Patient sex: M
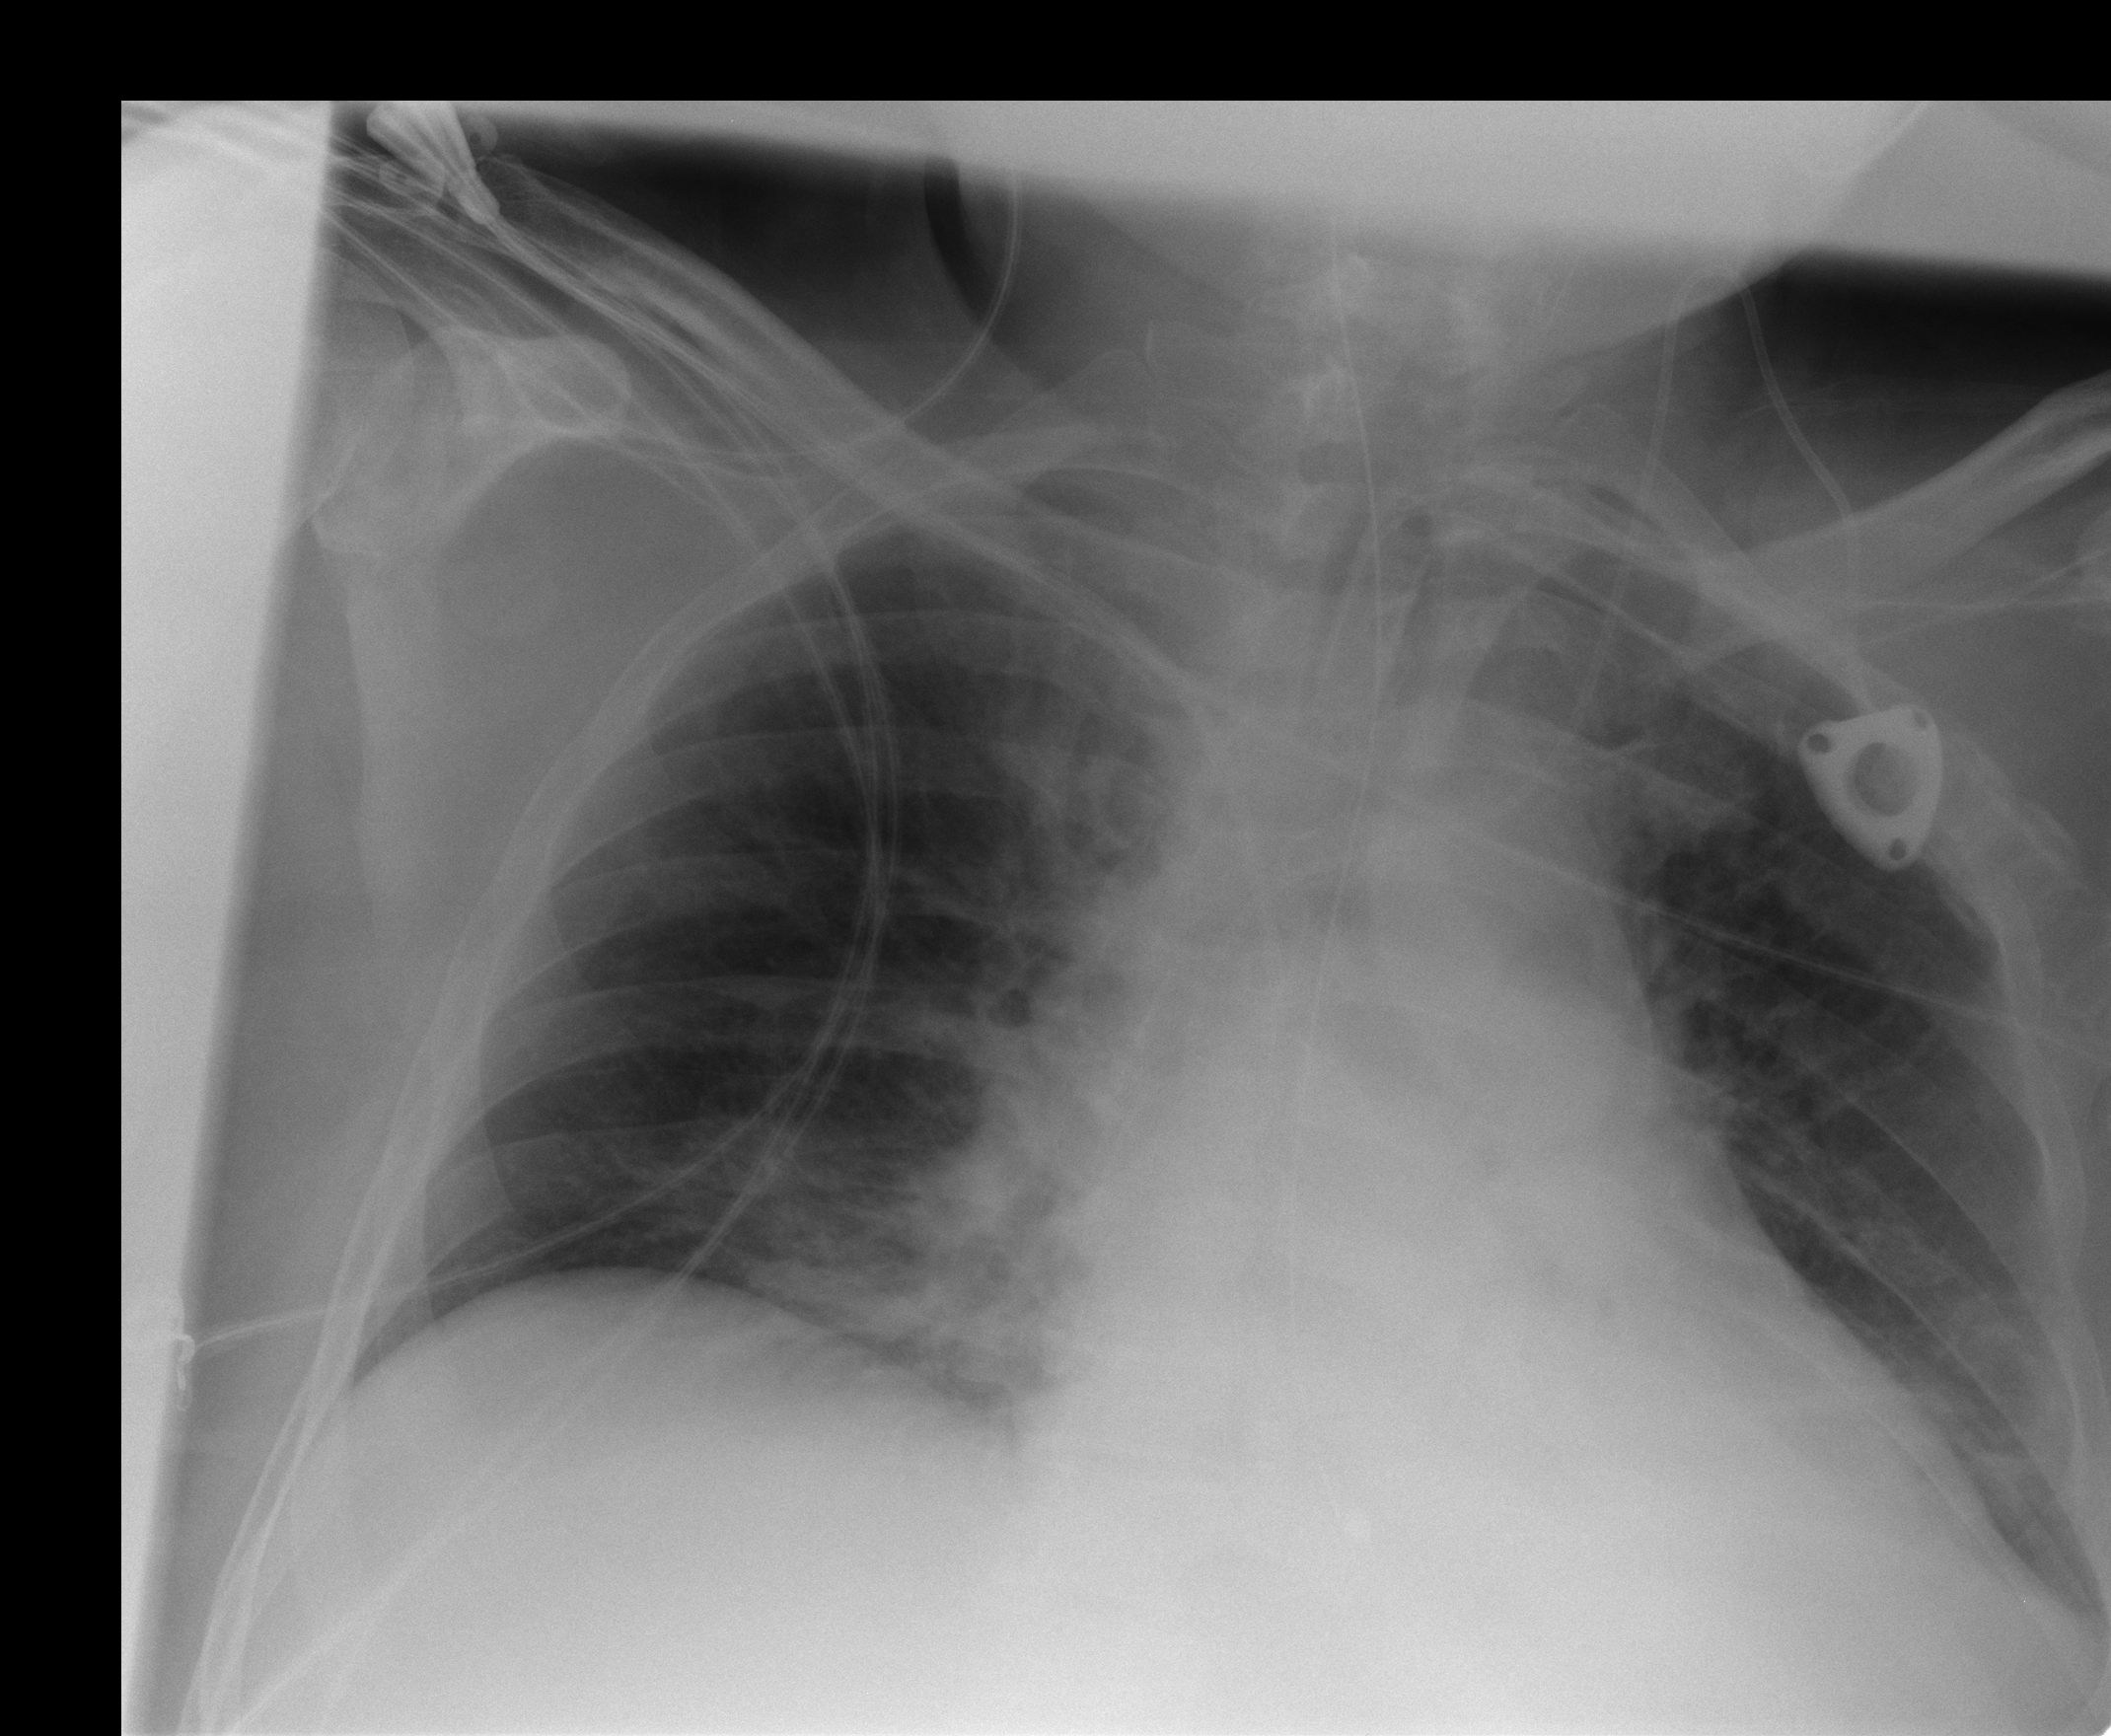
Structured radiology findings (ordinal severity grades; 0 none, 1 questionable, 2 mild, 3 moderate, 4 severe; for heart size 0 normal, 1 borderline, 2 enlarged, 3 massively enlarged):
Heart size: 0
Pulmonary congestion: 2
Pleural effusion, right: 0
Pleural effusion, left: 0
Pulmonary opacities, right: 1
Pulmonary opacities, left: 1
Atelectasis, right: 0
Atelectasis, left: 0